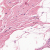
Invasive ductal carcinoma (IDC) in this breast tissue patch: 0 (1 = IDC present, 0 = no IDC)